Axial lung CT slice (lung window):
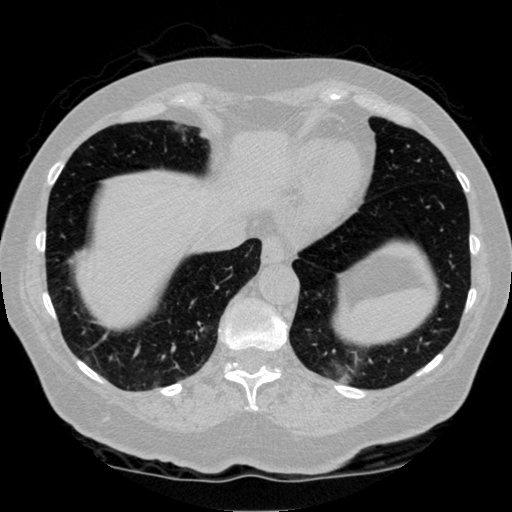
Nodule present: no